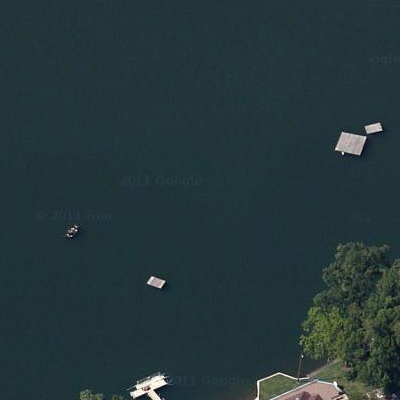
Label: RiverLake